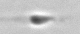
Label: flagellate_morphotype3